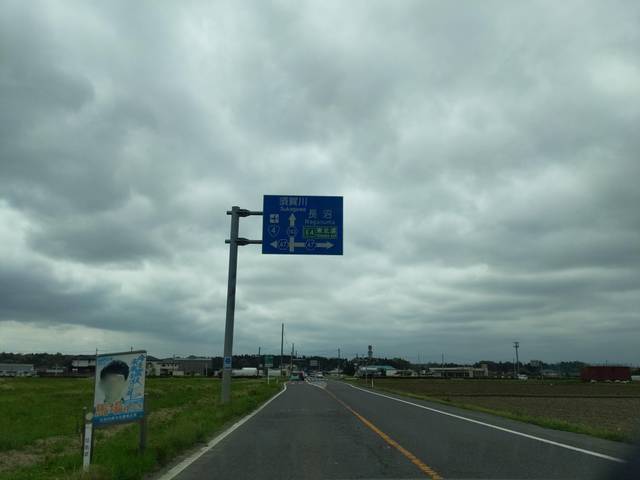
Region: Japan
Coordinates: 37.368, 140.34